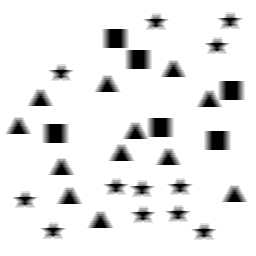
Squares: 6
Triangles: 12
Stars: 12
Total shapes: 30